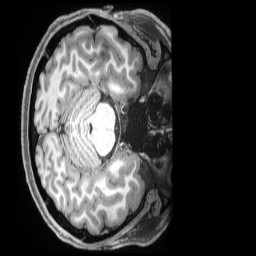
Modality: T1w
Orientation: axial
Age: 27
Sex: male
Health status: ill
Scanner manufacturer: siemens
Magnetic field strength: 3 T
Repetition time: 2.5 s
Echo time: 0.00181 s